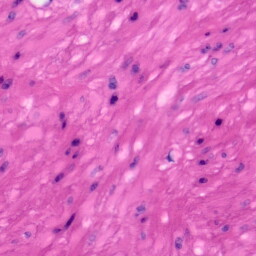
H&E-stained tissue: Skin